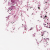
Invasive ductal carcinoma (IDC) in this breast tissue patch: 0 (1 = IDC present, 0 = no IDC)